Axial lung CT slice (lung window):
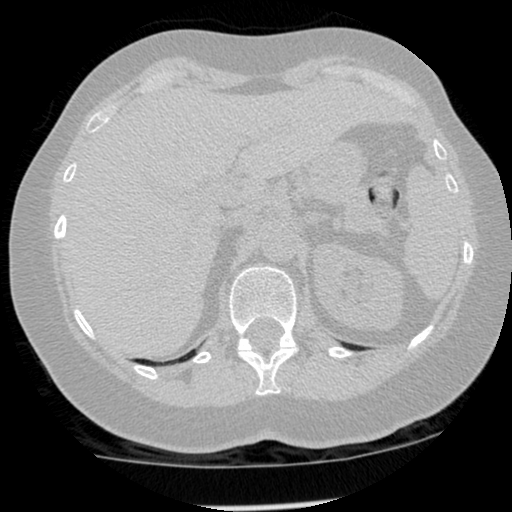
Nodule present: no